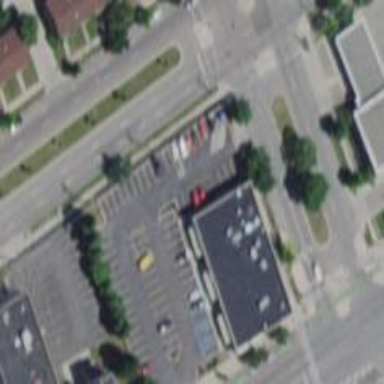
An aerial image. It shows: Retail area.